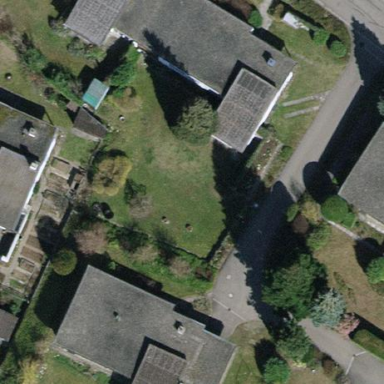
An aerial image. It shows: Building with flat roof.